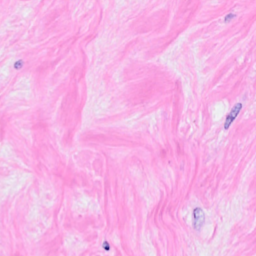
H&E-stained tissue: Breast